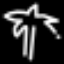
Label: palm tree